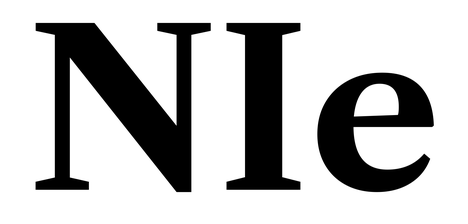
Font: LibreCaslonText_Bold